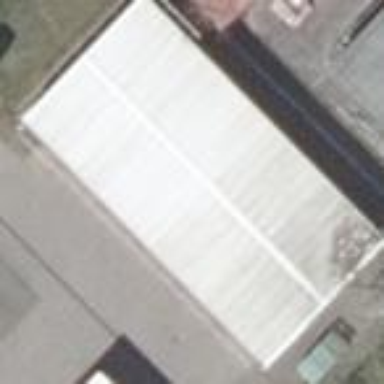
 while the building itself is colored blue."